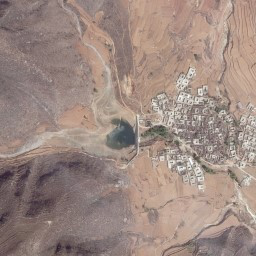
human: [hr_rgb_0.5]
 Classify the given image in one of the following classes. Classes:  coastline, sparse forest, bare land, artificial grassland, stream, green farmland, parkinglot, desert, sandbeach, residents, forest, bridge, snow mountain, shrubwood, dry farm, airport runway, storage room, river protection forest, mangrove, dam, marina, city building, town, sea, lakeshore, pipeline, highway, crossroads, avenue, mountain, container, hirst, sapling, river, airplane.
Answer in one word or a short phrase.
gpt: mountain